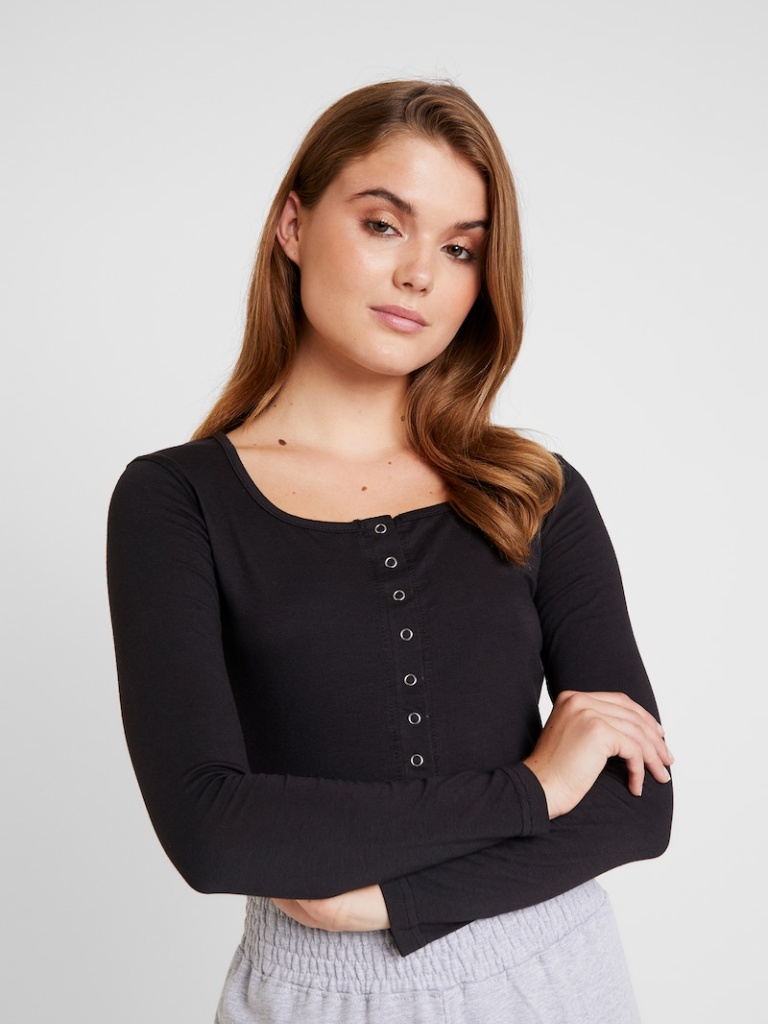
cotton tight a long-sleeved with the sleeves down cropped length Fully Tucked in scoop cardigan